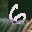
Label: 6